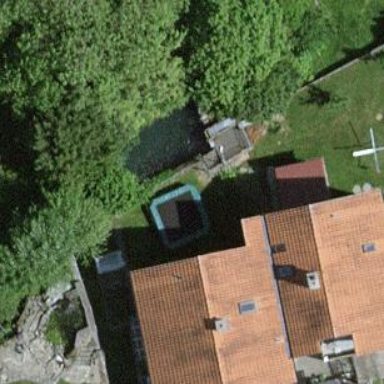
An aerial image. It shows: Outdoor swimming pool in leisure land.